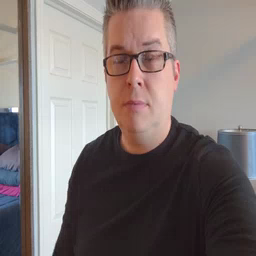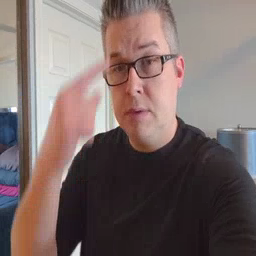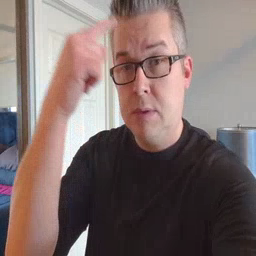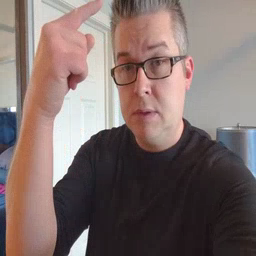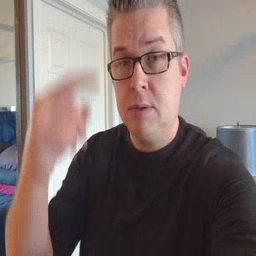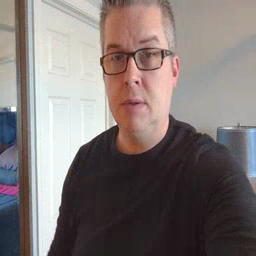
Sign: penny